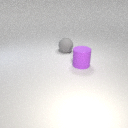
large purple rubber cylinder in front of large gray rubber sphere